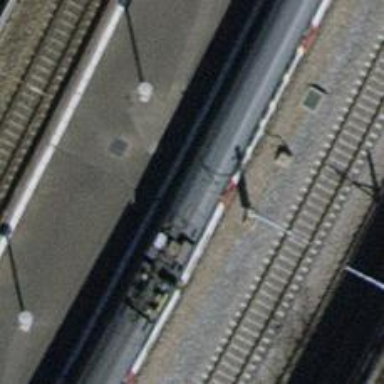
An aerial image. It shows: Single railway track with electrified contact line.